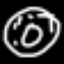
Label: donut